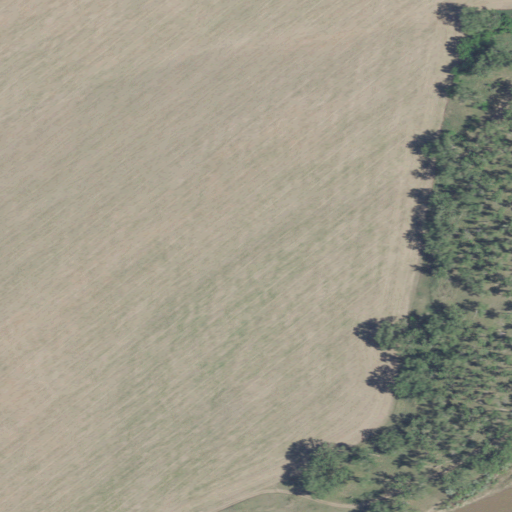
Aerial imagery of island in Montana named Gros Ventre Island containing cultivated crops, woody wetlands, grassland, herbaceous wetlands, and open water